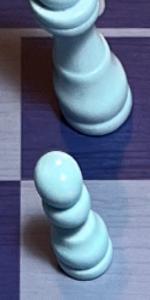
Label: Pawn_White